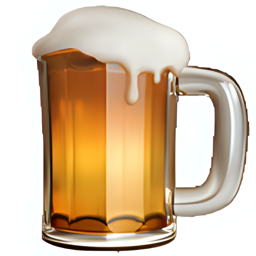
Name: beer mug
Emoji: 🍺
Group: Food & Drink
Sub-group: drink